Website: home-depot
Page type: delivery-shipping
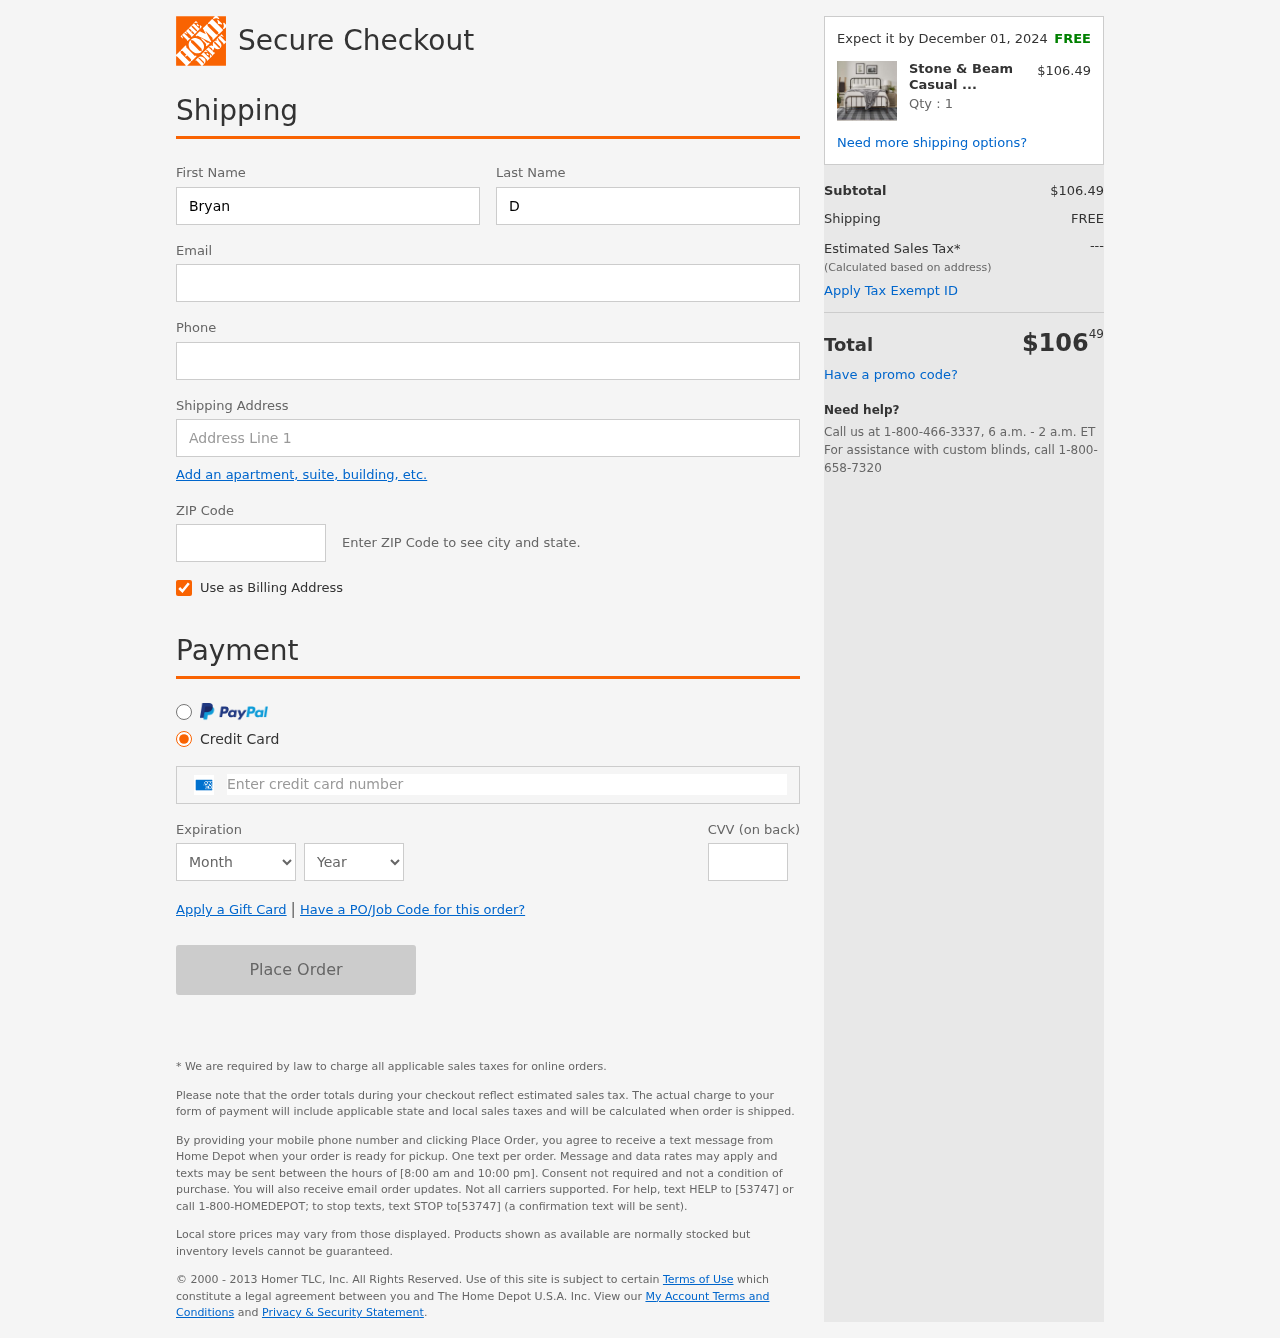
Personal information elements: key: PII_CARD_CVV
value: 5387
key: PII_CARD_EXPIRY_MONTH
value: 06
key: PII_CARD_EXPIRY_YEAR
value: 30
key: PII_CARD_NUMBER
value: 3737 5029 2578 068
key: PII_EMAIL
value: bryan.diaz@hotmail.com
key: PII_FIRSTNAME
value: Bryan
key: PII_LASTNAME
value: Diaz
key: PII_PHONE
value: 5893875647
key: PII_POSTCODE
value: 38965
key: PII_STREET
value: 51115 Beverly Summit Suite 195
Product elements: key: PRODUCT1_NAME
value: Stone & Beam Casual Plaid Rug
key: PRODUCT1_PRICE
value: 106.49
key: PRODUCT1_QUANTITY
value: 1
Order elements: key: ORDER_DELIVERY_DATE
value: Expect it by December 01, 2024
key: ORDER_SUBTOTAL
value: $106.49
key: ORDER_SHIPPING_COST
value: FREE
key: ORDER_TOTAL
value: $10649